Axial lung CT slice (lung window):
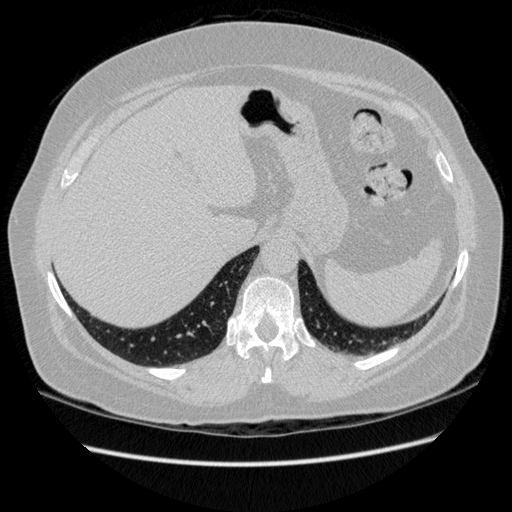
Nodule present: no